Question: Hi i have started making this web.

I am desperately trying to make my menus to fly-in and out on transitions. I want my menus to fly-in in a certain order starting from top to bottom.
I have updated this question from its original.
html:
'''
<div id="flyin">
<form action="WoodEnglish.html" method="get">
<input id="Wood" type="image" src="Wood.png" alt="Submit" >
</form>
</div>
'''
javascript:
'''
<script type="text/javascript">
$(document).ready(function () {
var currWidth = $(window).width();
console.log(currWidth);
var startPos = -1;
var endPos = 1000;
console.log(endPos);
$('#flyin').animate({left: endPos},1000);
$('#Wood, #submit2').click(function () {
if (this.id == 'Wood') {
$('#flyin').animate({left: endPos}, 1000);
}
else if (this.id == 'submit1') {
alert('Submit 2 clicked');
}
});
});
</script>
'''
However there is still two problems with this code
1. is this; var currWidth = $(window).width(); i think. I need my buttons to fly into the screen from out of screen and atm i am not allowed to do that.
2. atm it doesn't wait until the animation is complete before loading the next html on action form.
thx in advance for any contributions
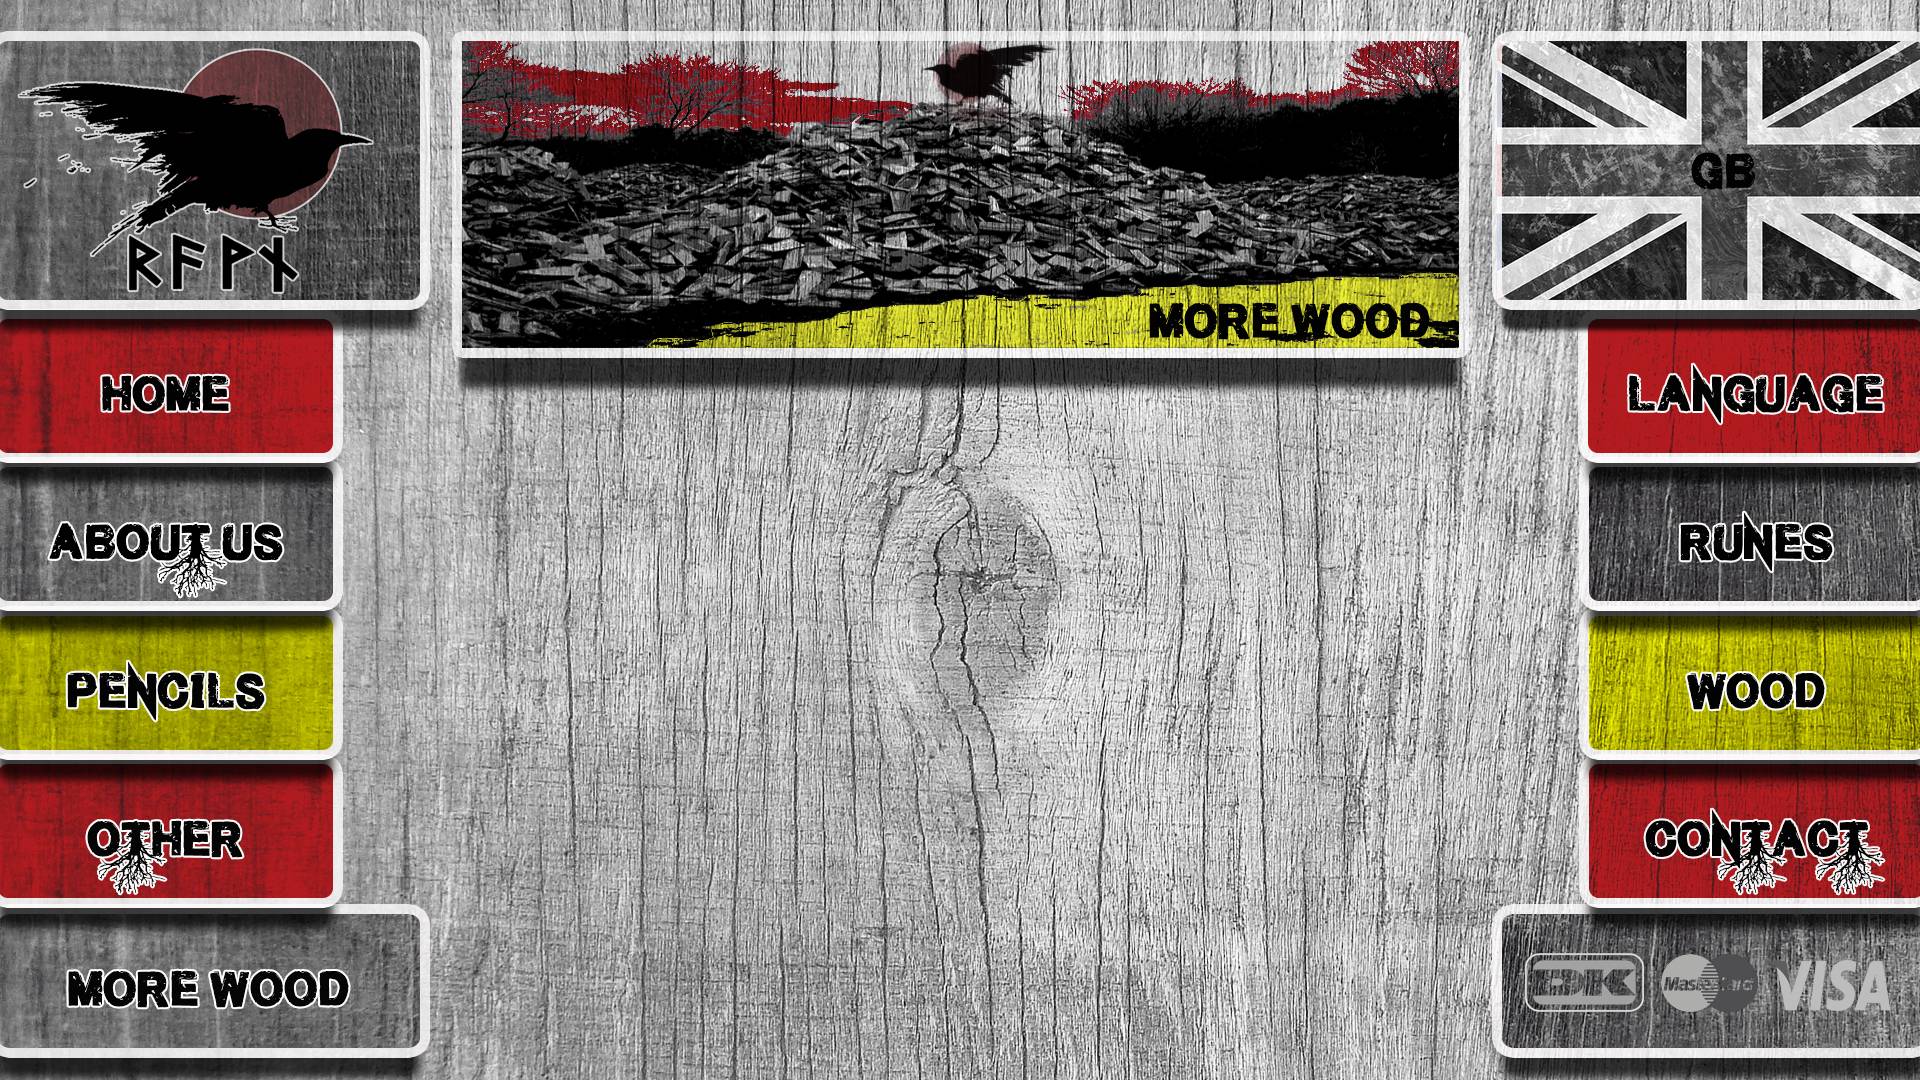
Answer: Okay i figured it out. This will make an image fly from outside the screen to inside the screen and then again fly from inside the screen to outside the screen when you click it.
'''
$(document).ready(function () {
$('#flyin').animate({left: "1000px"},1000);
$('#Wood, #submit2').click(function () {
if (this.id == 'Wood') {
$('#flyin').animate({left: "-1000px"}, 1000);
}
else if (this.id == 'submit1') {
alert('Submit 2 clicked');
}
});
});
'''